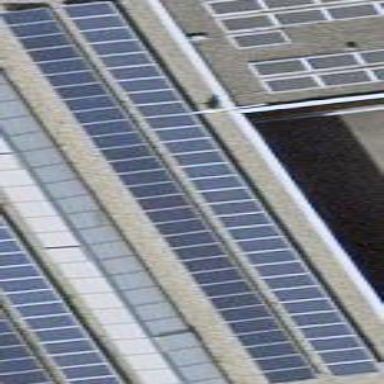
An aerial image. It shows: Solar power generator using photovoltaic panels.